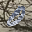
Label: 0